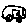
Label: car